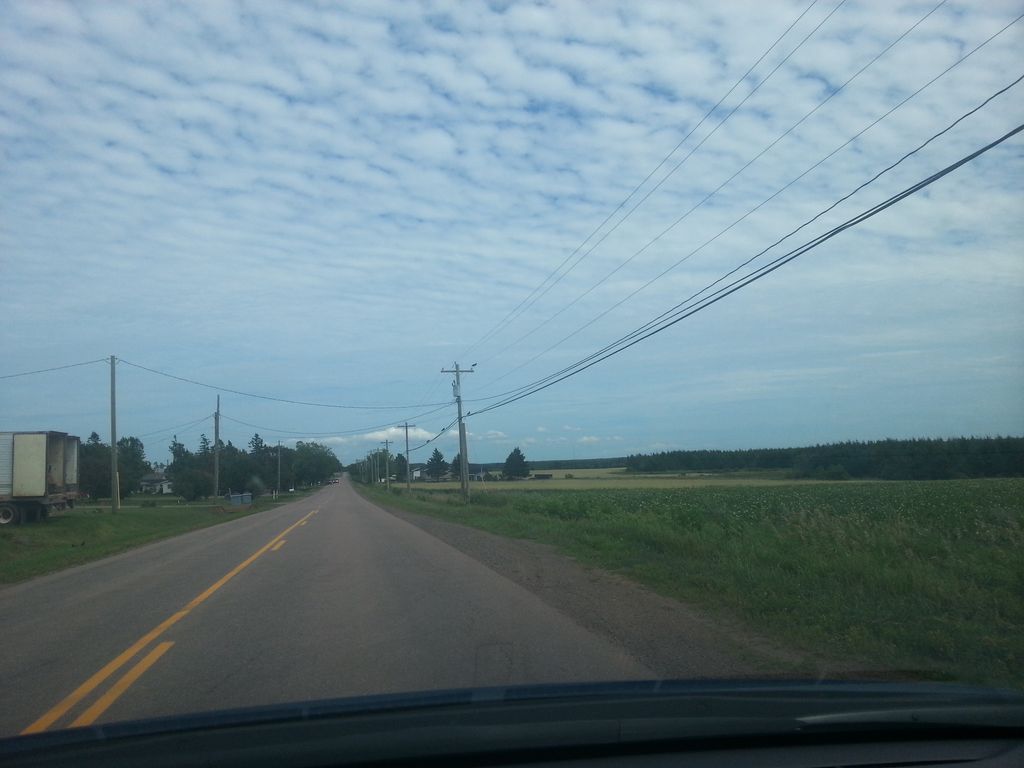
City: charlottetown